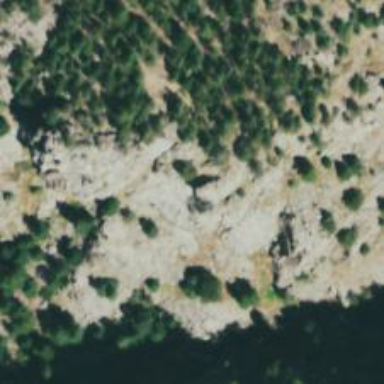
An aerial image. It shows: Craggy cliff ideal for climbing.